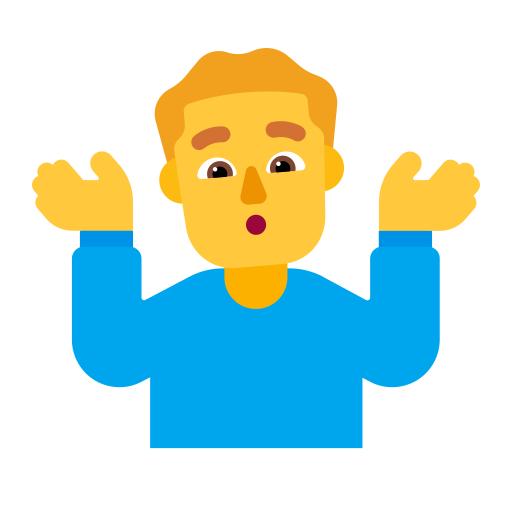
man shrugging flat default